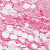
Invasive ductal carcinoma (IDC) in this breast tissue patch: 0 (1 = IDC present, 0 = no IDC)